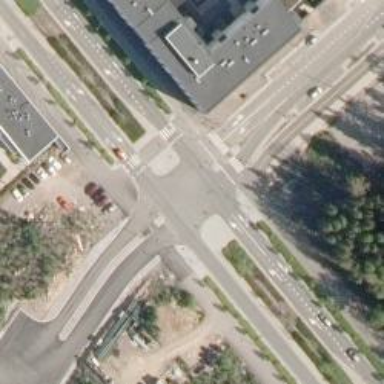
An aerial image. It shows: Asphalt cycleway with crossing.